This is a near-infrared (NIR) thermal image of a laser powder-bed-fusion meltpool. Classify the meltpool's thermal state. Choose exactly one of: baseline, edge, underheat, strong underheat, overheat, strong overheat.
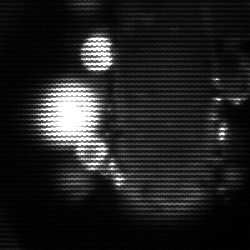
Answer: strong underheat